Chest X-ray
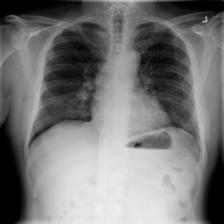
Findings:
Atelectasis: negative
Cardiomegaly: negative
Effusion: negative
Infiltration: positive
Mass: negative
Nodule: negative
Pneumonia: negative
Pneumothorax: negative
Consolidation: negative
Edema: negative
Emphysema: negative
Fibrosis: negative
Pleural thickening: negative
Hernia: negative